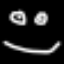
Label: frog